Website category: movie
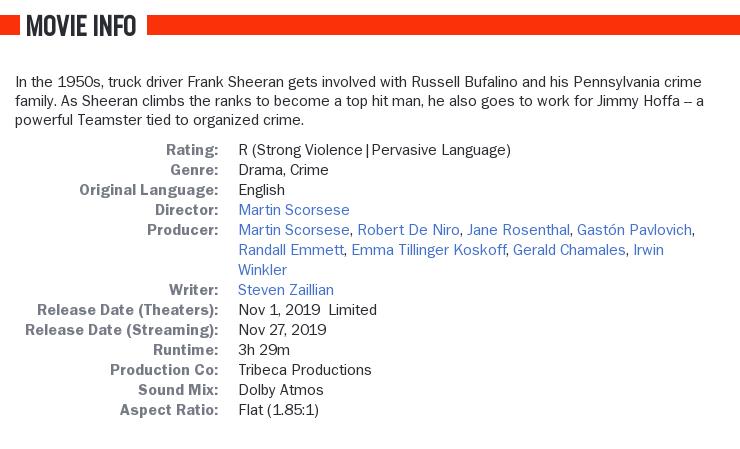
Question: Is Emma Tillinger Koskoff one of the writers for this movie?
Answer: no

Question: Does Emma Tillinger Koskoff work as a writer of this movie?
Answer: no

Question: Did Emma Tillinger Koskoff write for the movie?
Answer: no

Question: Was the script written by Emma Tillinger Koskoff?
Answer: no

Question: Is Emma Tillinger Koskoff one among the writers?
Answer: no

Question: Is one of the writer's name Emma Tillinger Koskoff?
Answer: no

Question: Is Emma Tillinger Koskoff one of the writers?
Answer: no

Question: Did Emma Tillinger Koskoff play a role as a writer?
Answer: no

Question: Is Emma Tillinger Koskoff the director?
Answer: no

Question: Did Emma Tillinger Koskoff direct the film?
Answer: no

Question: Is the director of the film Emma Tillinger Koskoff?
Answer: no

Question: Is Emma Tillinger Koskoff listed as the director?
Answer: no

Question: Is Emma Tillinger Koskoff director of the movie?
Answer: no

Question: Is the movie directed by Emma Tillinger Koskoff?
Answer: no

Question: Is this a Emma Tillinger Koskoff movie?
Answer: no

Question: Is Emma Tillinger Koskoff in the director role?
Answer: no

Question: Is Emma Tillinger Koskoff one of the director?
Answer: no

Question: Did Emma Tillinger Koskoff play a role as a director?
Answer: no

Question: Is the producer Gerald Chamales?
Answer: yes

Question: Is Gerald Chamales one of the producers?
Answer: yes

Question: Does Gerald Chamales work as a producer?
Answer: yes

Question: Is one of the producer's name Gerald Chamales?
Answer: yes

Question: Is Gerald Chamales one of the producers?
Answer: yes

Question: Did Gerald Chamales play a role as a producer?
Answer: yes

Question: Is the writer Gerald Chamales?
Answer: no

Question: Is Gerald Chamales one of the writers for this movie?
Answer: no

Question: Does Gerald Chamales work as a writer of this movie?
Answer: no

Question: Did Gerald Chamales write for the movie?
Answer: no

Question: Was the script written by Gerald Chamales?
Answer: no

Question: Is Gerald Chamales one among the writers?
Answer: no

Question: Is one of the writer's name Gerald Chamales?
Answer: no

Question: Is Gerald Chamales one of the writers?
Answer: no

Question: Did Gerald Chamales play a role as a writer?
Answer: no

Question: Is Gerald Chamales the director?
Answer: no

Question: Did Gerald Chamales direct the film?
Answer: no

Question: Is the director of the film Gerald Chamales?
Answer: no

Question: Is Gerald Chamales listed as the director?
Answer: no

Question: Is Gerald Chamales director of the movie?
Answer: no

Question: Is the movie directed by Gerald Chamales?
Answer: no

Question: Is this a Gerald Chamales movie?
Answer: no

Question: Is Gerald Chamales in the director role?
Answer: no

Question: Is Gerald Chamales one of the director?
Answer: no

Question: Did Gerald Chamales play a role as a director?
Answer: no

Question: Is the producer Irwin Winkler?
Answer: yes

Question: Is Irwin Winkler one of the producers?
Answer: yes

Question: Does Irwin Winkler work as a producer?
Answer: yes

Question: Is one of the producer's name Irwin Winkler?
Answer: yes

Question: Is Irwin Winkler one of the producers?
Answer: yes

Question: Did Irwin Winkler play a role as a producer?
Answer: yes

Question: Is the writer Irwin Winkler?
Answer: no

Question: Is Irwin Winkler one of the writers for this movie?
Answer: no

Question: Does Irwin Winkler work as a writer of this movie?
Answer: no

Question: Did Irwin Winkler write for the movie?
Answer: no

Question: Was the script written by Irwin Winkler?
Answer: no

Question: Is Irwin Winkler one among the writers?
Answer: no

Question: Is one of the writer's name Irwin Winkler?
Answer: no

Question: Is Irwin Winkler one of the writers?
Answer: no

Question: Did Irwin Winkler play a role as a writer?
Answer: no

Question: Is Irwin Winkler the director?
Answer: no

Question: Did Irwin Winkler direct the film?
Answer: no

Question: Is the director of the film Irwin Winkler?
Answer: no

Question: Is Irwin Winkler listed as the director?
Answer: no

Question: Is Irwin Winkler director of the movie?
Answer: no

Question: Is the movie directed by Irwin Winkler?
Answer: no